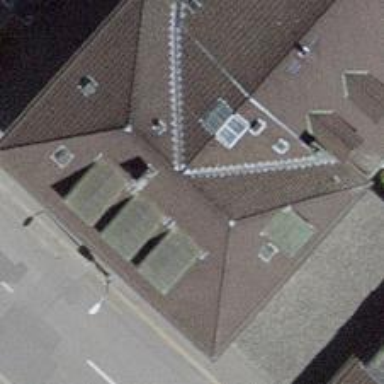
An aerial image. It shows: Pharmacy.